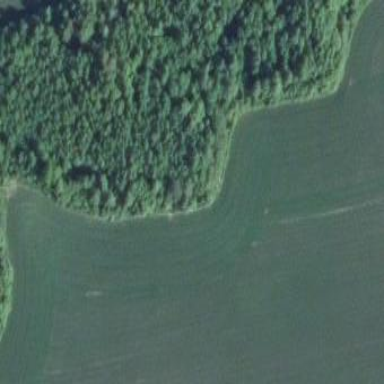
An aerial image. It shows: Forest area.